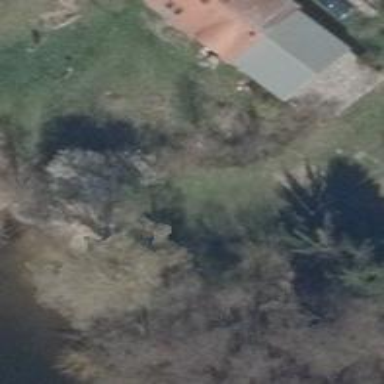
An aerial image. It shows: Picnic shelter provides comfortable rest area.